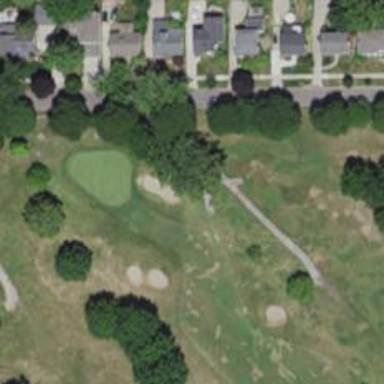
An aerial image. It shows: Path designated for golf carts.